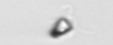
Label: Pyramimonas